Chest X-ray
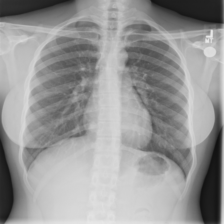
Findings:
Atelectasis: negative
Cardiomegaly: negative
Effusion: negative
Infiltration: negative
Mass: negative
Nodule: negative
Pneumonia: negative
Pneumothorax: negative
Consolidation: negative
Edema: negative
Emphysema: negative
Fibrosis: negative
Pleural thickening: negative
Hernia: negative